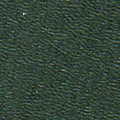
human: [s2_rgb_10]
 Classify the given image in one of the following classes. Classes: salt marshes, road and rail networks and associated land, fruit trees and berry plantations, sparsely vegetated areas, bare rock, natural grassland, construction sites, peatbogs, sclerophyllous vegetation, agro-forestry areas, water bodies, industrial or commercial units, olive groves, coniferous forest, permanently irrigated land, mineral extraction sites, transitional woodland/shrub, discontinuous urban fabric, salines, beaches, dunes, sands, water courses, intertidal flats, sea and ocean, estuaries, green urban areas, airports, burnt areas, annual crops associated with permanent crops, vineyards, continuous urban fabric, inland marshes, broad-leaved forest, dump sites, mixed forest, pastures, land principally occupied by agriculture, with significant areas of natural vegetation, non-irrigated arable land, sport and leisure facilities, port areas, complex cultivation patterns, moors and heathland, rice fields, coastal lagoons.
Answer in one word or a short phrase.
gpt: sea and ocean